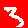
Digit: 3